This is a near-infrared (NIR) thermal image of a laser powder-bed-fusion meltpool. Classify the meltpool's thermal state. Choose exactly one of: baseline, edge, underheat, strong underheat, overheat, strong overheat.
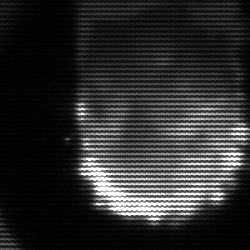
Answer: baseline